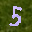
Label: 5